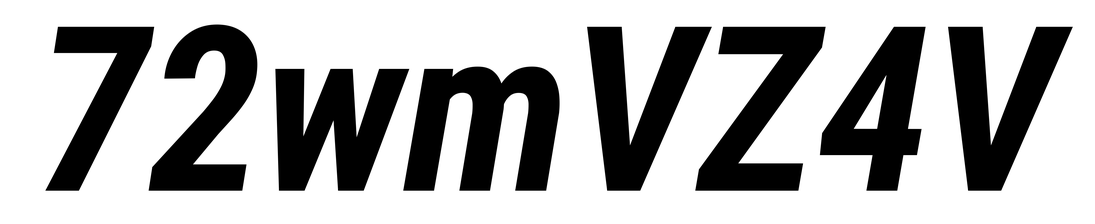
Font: Roboto-Italic_Condensed_Bold_Italic